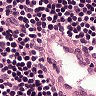
Metastatic tissue present: no